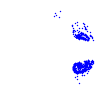
Particle: proton